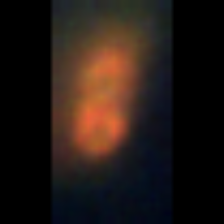
Taxon: Unknown_detritus
Group: Unknown